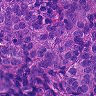
Metastatic tissue present: yes